Field crop: maize
Growth stage: 2
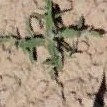
Species: atriplex